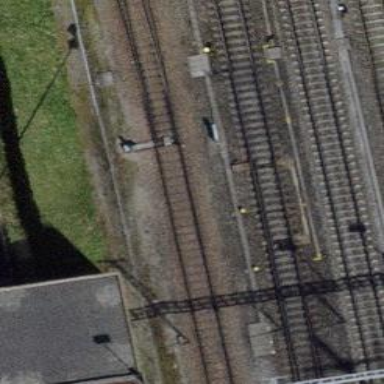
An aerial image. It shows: Railway switch.